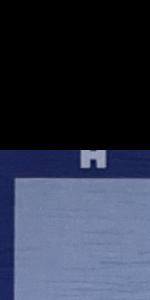
Label: Empty